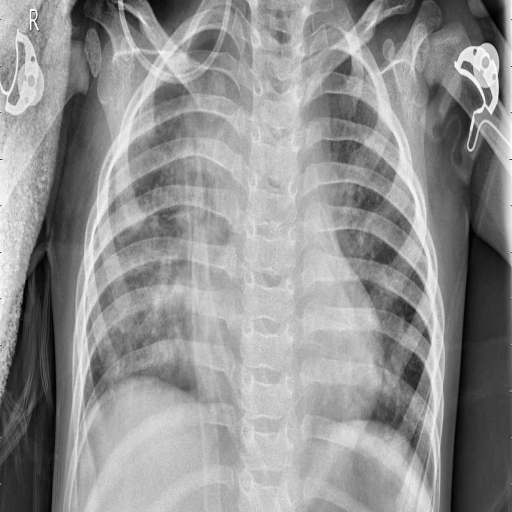
Finding: PNEUMONIA